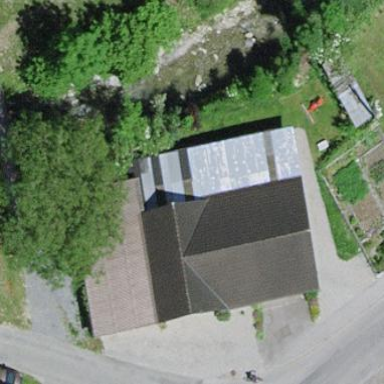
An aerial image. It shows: Barn.